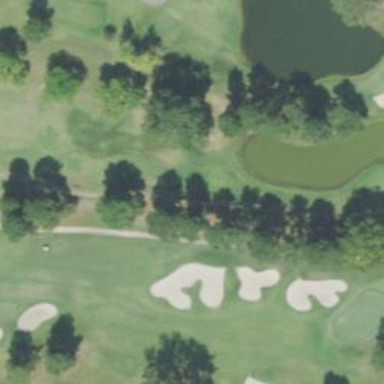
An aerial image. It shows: Path designated for golf carts.